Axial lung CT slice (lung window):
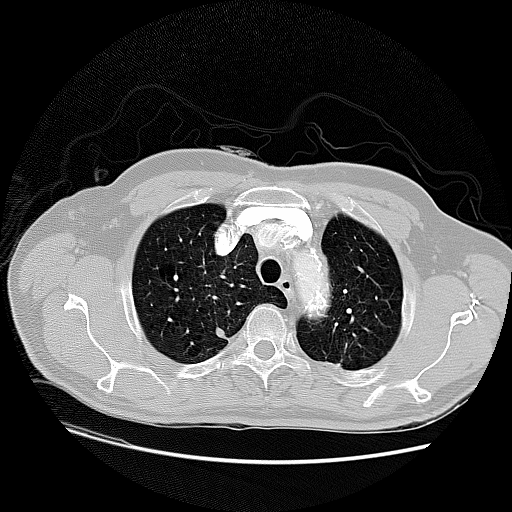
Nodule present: no